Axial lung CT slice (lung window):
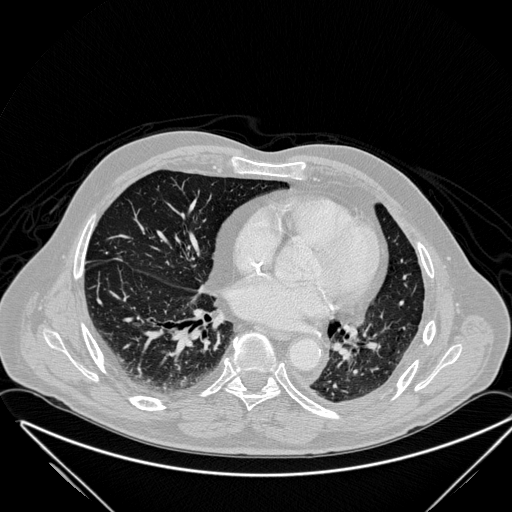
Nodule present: no